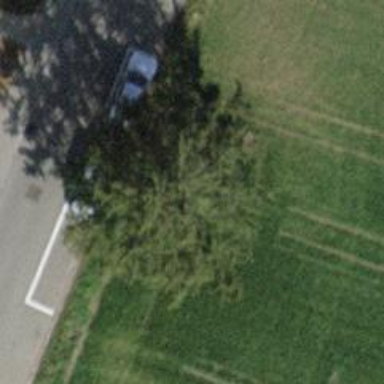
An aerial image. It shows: Needle-leaved tree in its natural environment.